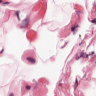
Metastatic tissue present: no